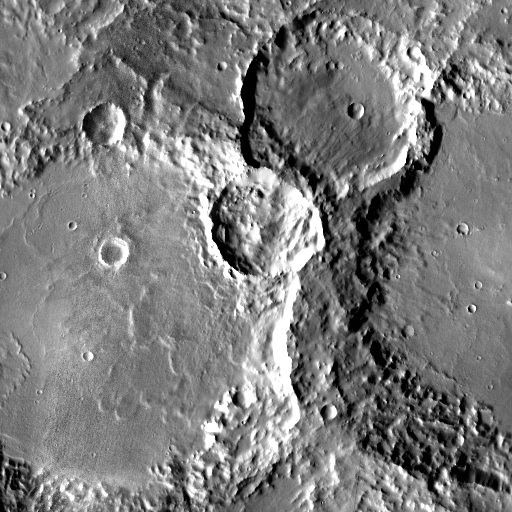
Crater classes present: Background, Other, Layered, Buried, Secondary